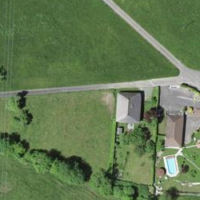
EUNIS habitat code: 25
Species observed at this site:
Lysimachia nummularia
Agrimonia eupatoria
Dianthus armeria
Sambucus racemosa
Chelidonium majus